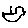
Label: bird